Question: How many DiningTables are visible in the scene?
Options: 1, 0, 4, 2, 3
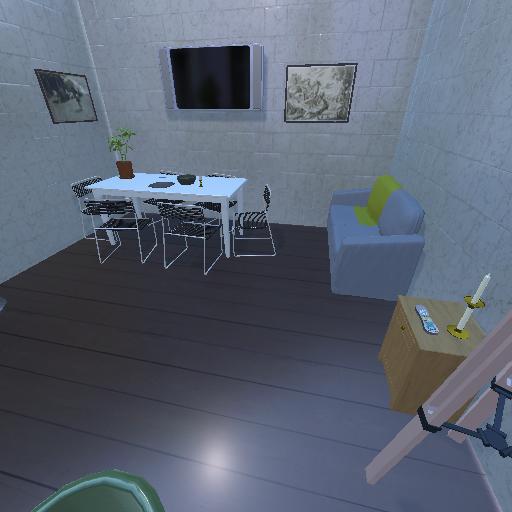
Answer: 1